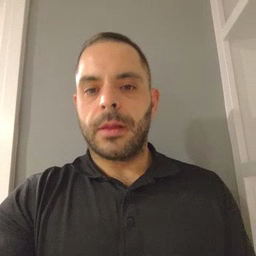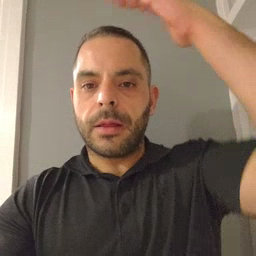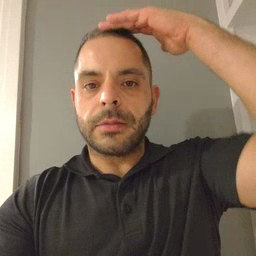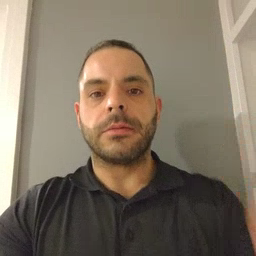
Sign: hat